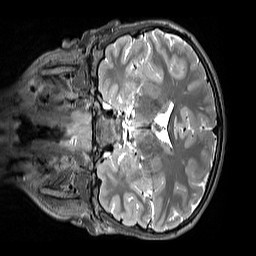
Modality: T2w
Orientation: coronal
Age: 11
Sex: male
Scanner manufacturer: siemens
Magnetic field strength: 3 T
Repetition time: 3.2 s
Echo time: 0.408 s